Question: I have developed a dark Liferay theme (dark background, white font). But now I have a problem, because the Alloy Popups and Overlays are light (white background, and now also white font).
Is there a nice way to override the AUI-* css classes in a theme? Because the classes are not included in the _unstyled Theme.
Or can the AUI classes be customized for a portal instance only?
Thanks!
Here is the screenshot:

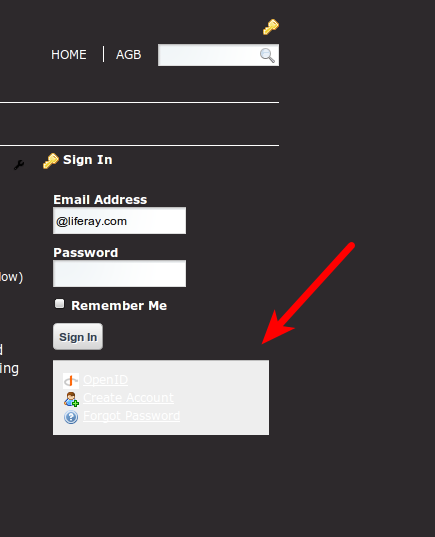
Answer: It is not available in _unstyled but it is in _styled, have a look at /portal-trunk/portal-web/docroot/html/themes/_styled/css folder and you will get all css for .aui.
You can take this and override in your custom.css as the custom.css of your developed theme will be loaded at last and thus it will have first priority for the loading.
Hope this helps.